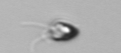
Label: Pyramimonas